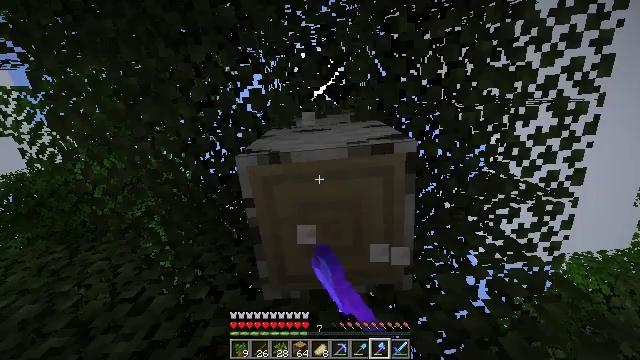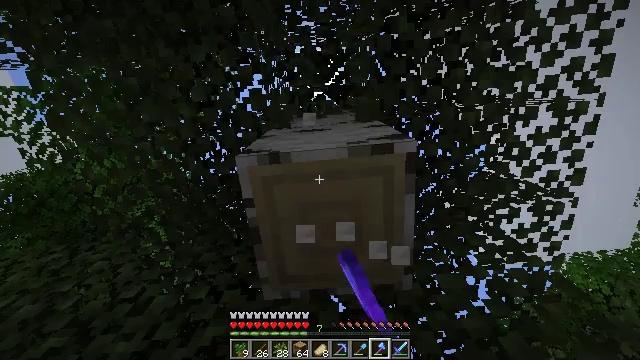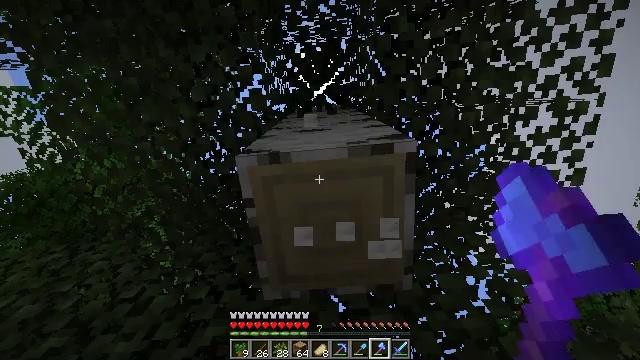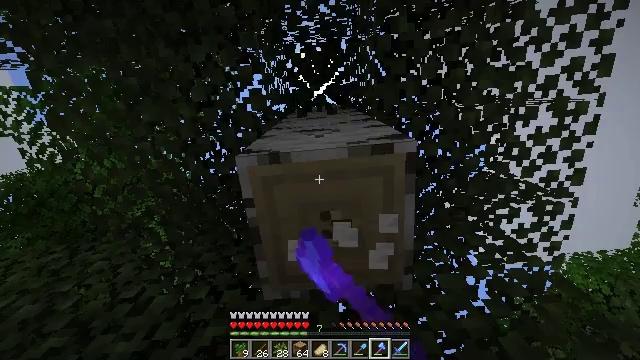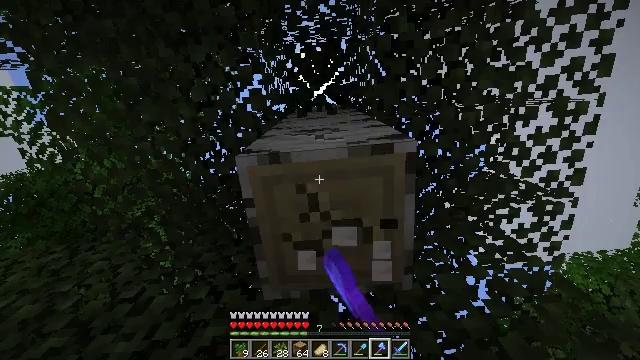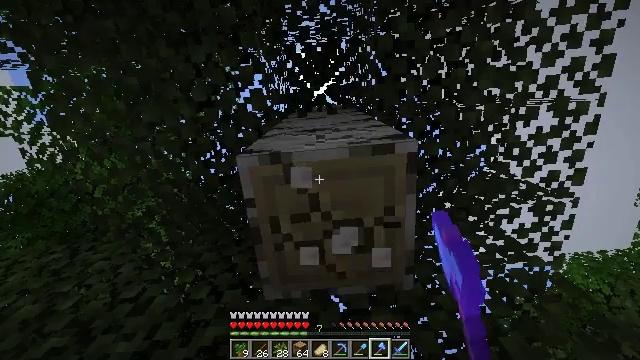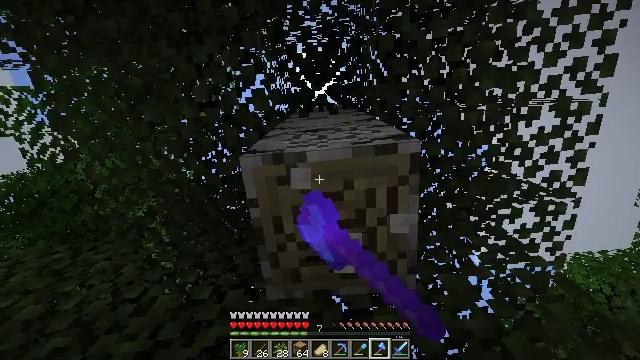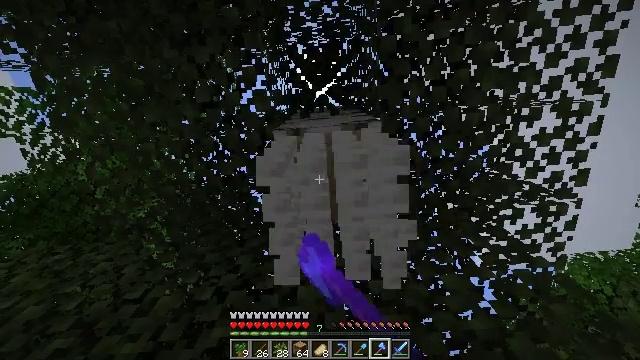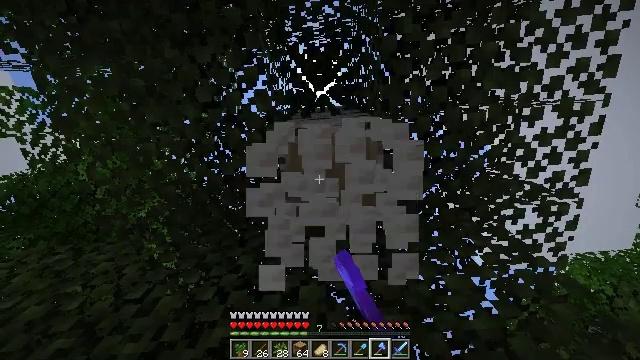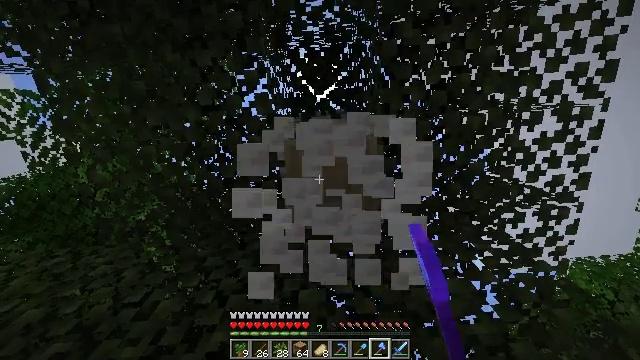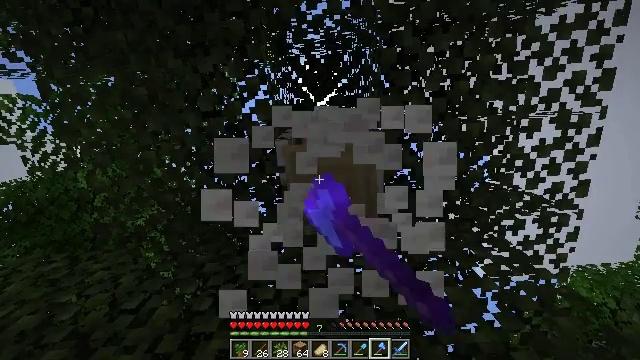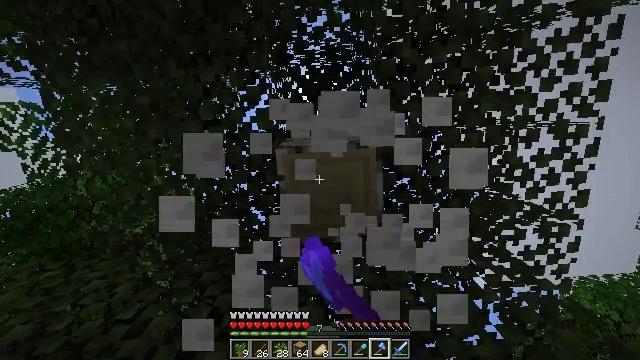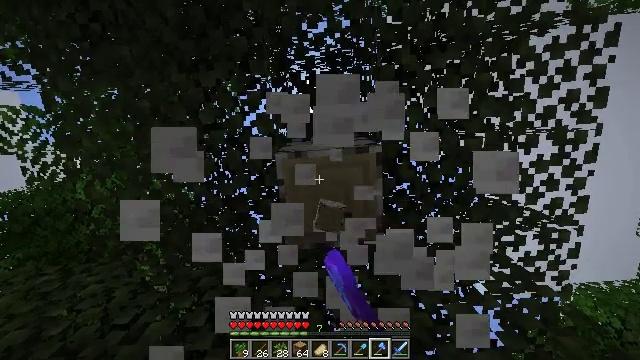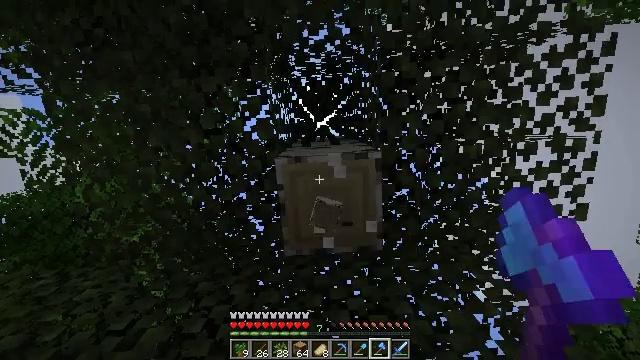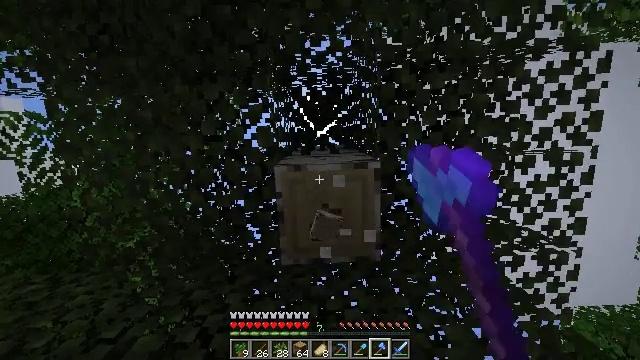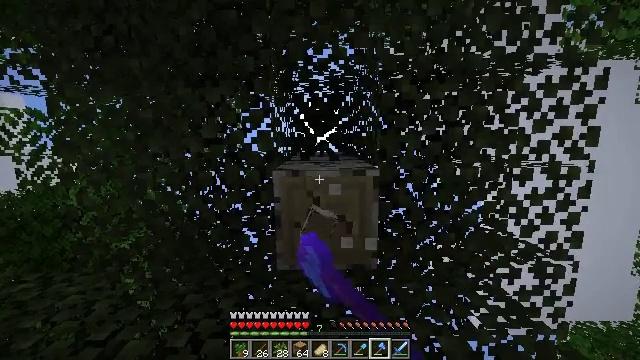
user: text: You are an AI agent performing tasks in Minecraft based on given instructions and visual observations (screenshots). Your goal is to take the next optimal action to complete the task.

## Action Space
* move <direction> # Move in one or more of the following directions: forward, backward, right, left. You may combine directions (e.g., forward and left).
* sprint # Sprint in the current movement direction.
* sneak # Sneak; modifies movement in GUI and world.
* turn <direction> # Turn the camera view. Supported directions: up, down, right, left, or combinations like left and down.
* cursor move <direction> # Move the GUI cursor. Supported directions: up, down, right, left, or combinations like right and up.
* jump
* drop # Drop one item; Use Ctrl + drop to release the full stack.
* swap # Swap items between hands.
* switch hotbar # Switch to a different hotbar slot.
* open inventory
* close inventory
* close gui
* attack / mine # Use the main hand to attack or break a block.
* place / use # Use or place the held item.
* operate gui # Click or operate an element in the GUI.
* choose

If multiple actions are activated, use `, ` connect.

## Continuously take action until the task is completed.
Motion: motion action
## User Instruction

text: Use your axe to get birch logs.
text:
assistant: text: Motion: attack / mine
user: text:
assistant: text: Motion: attack / mine
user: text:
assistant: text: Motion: attack / mine
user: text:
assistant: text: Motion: attack / mine
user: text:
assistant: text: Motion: move forward, attack / mine
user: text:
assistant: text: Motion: move forward, attack / mine
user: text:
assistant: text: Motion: move forward, attack / mine
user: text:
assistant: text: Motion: attack / mine
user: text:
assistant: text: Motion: attack / mine
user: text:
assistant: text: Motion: turn up, attack / mine
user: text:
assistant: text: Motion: turn up, attack / mine
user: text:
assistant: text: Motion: turn up, attack / mine
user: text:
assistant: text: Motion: turn up, attack / mine
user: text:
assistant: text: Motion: turn right and up, attack / mine
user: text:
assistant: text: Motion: turn right and up, attack / mine
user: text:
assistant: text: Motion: attack / mine
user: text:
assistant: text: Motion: attack / mine
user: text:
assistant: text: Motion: attack / mine
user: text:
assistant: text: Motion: attack / mine
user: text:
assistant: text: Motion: turn right, attack / mine
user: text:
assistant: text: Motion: turn right, attack / mine
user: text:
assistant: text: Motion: attack / mine
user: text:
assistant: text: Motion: attack / mine
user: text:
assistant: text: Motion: attack / mine
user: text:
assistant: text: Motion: attack / mine
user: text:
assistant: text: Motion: attack / mine
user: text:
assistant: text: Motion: attack / mine
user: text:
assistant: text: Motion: attack / mine
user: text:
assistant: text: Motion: attack / mine
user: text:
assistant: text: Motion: attack / mine